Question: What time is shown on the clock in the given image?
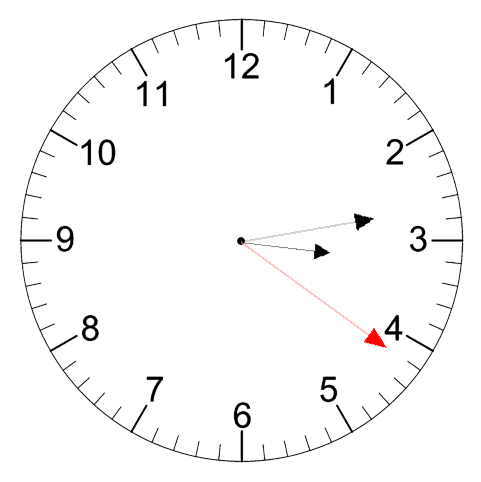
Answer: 03:13:21